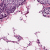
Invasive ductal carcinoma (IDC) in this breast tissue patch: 1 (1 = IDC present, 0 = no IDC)